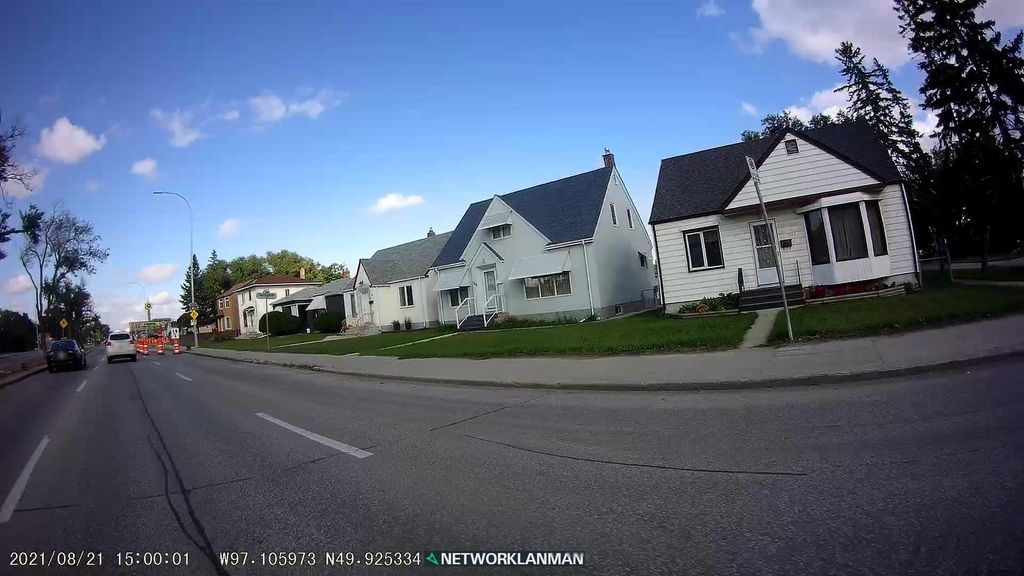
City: winnipeg